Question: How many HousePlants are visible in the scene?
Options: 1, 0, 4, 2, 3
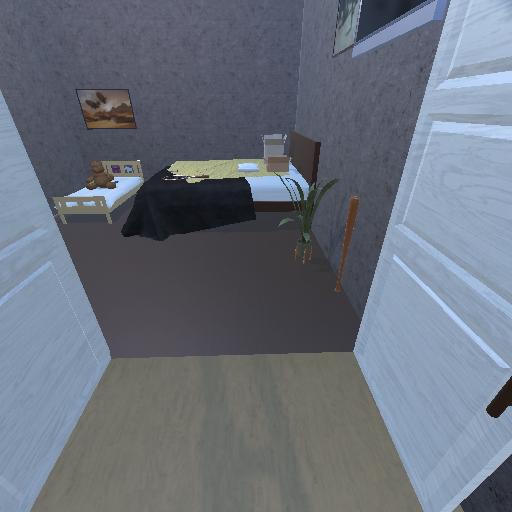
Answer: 1